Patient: sex F, age 67
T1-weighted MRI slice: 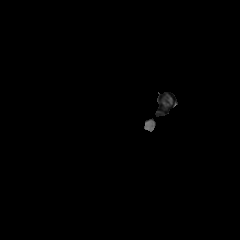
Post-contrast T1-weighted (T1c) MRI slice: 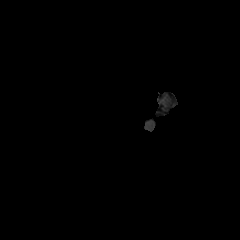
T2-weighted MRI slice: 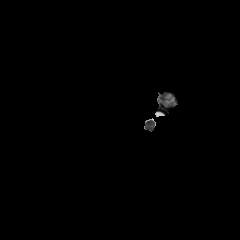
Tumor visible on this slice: no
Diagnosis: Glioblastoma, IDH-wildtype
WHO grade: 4